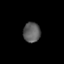
Tissue: lung
Cell type: Endothelial cells
Senescence score: 0.5859
Nuclear area (px): 333
Mean DAPI intensity: 93.766